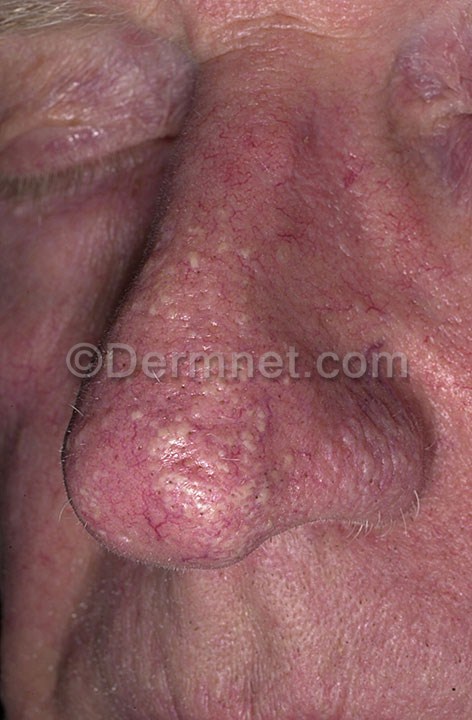
Disease: Light Diseases and Disorders of Pigmentation